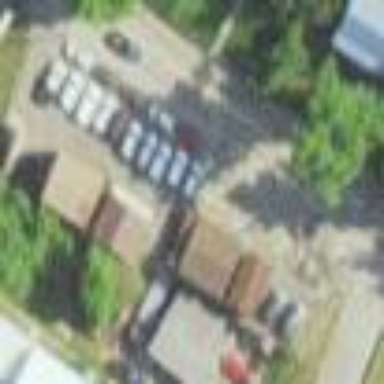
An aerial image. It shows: Car shop building.